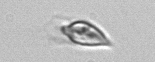
Label: Oxytoxum